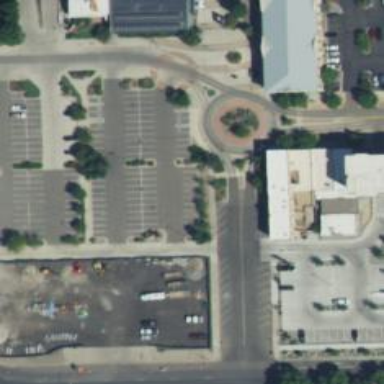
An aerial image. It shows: Parking space.